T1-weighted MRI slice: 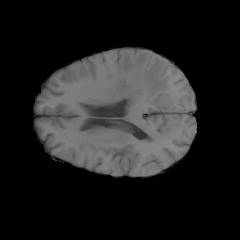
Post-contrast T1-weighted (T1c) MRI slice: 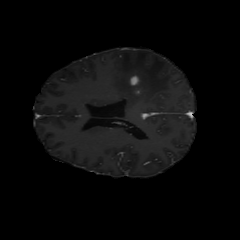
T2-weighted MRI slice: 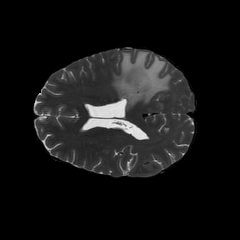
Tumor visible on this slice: yes